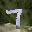
Label: 7